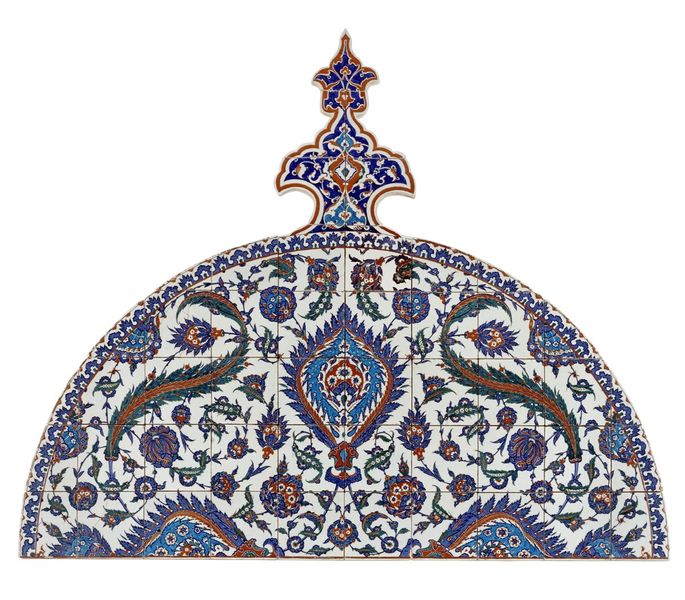
Standort: Hamburg
Institution: Museum für Kunst und Gewerbe Hamburg
Schlagwörter: keramik, fliese, kachel, raumausstattung, pflanzenornamente, unterglasurdekor, bauausschmückung, quarzfritte